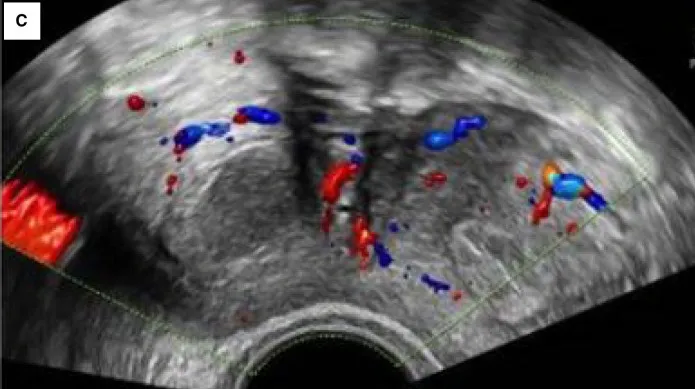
(C) Patient 5_axial echography showing a round right-lateralized mass with hypoechogenic content surrounded by a ring-shaped vascularized capsule.
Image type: radiology (ultrasound)